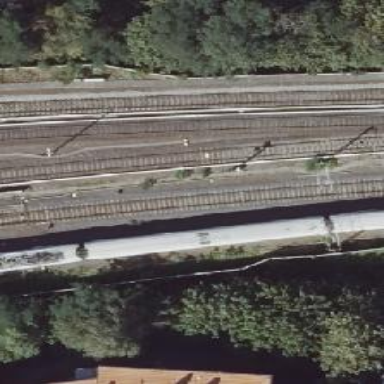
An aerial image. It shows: Railway with electrified contact lines running on embankment.